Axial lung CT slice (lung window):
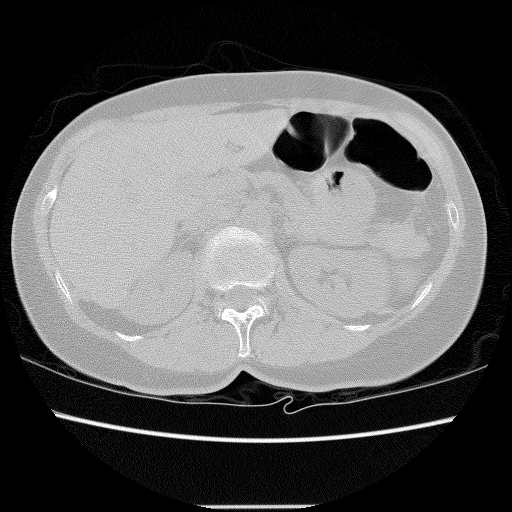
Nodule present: no